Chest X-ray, PA view. Patient: 29 years old, sex F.
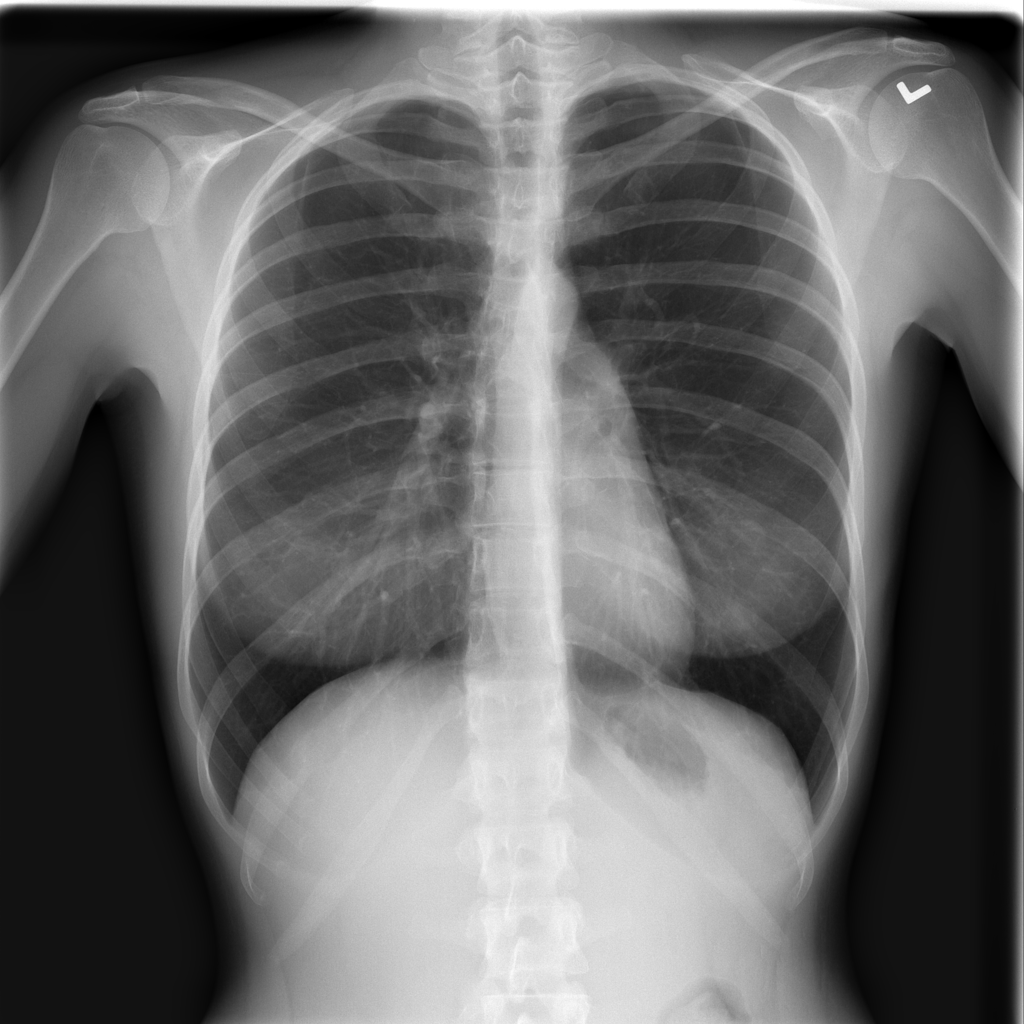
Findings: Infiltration